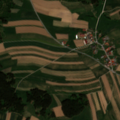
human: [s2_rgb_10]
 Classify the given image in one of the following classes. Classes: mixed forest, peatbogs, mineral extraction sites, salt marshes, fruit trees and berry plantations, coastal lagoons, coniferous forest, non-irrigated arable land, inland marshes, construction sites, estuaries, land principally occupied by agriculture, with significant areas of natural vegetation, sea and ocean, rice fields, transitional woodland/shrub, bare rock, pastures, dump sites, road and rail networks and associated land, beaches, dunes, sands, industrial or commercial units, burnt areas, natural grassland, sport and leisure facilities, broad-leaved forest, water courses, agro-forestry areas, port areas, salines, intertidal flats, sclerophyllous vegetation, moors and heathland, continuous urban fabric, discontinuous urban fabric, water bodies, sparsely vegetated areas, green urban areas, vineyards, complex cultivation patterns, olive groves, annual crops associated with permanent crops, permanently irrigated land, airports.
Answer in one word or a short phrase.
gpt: non-irrigated arable land, land principally occupied by agriculture, with significant areas of natural vegetation, coniferous forest